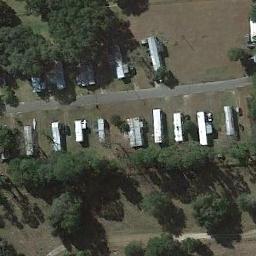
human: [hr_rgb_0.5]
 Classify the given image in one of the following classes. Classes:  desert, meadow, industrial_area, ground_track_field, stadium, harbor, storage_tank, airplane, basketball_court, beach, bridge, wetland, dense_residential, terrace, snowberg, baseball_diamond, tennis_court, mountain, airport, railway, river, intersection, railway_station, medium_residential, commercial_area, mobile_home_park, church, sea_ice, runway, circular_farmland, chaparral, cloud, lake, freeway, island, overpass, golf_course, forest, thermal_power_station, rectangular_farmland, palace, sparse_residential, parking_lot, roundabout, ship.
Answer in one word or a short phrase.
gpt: mobile_home_park